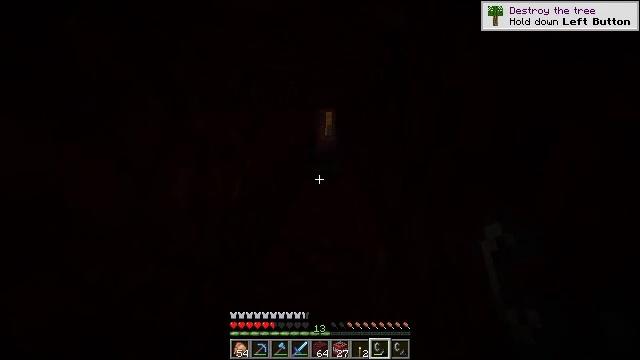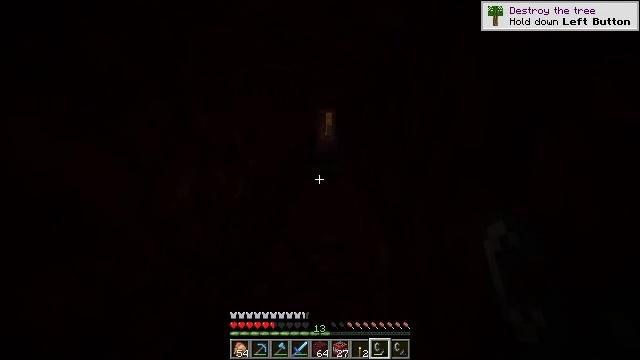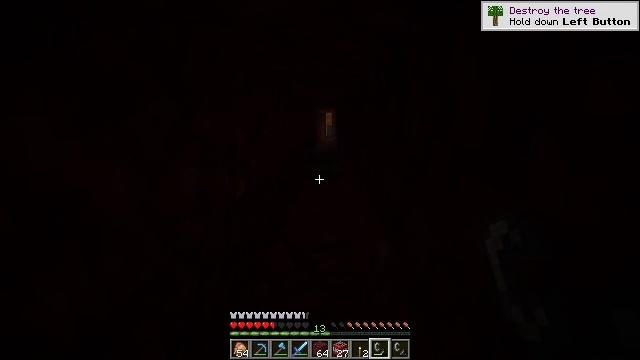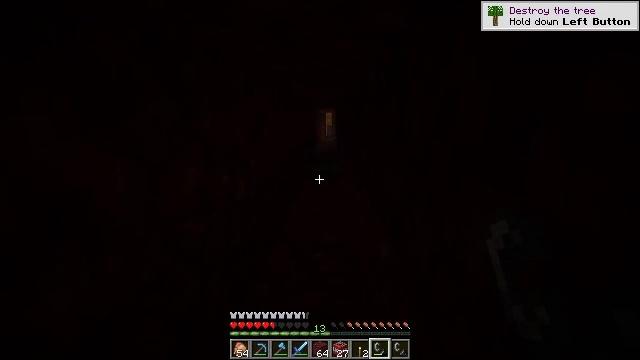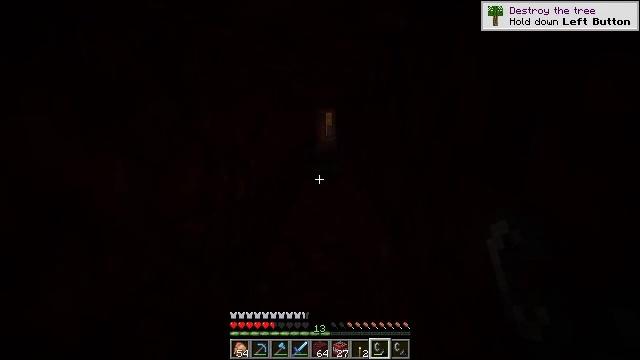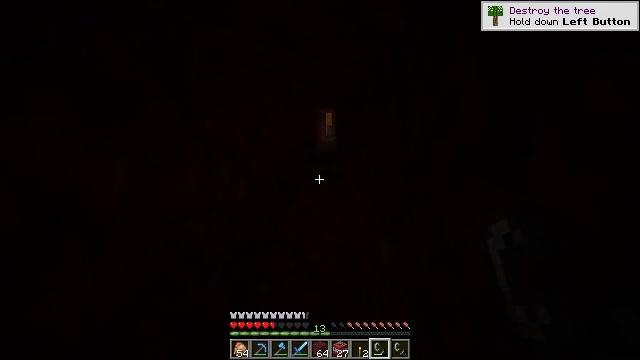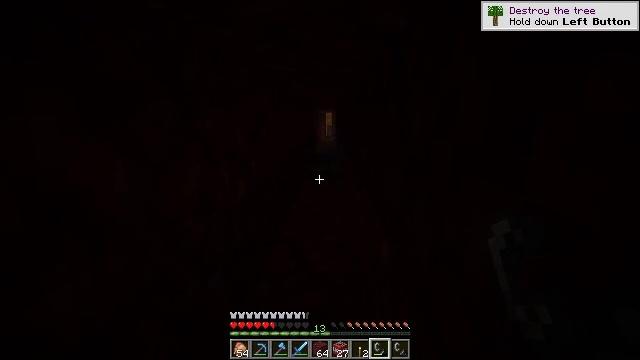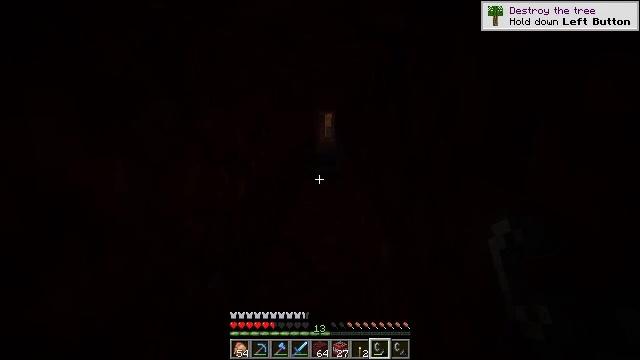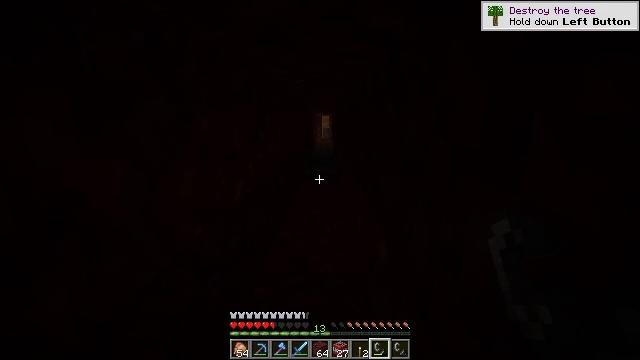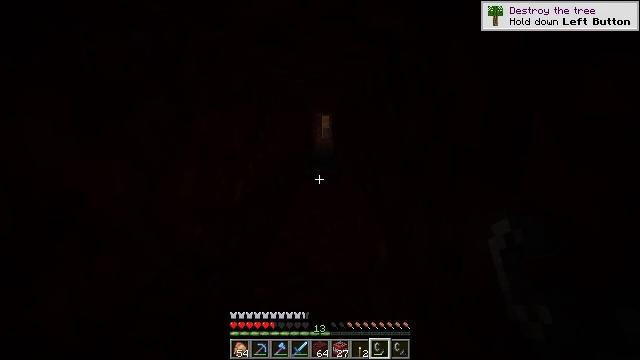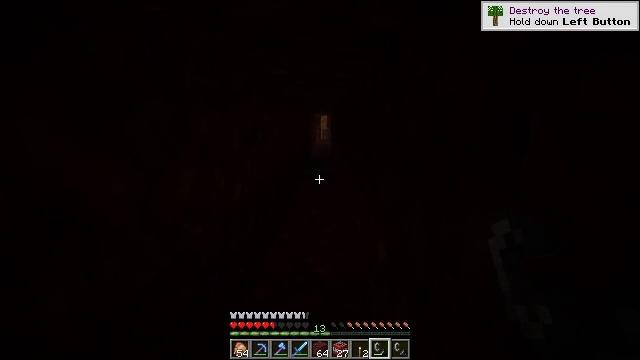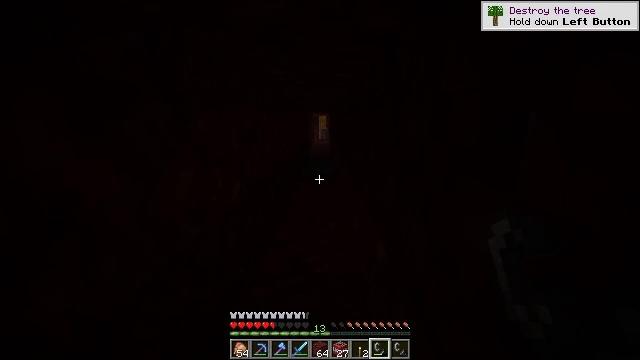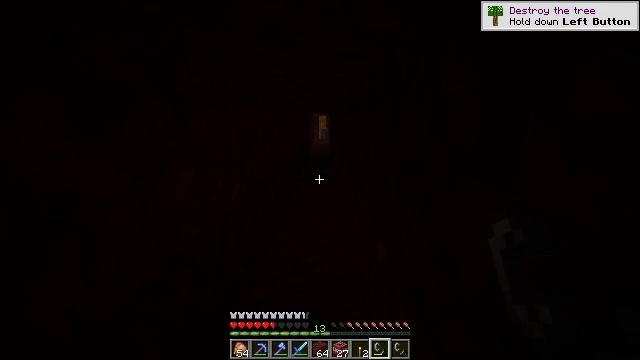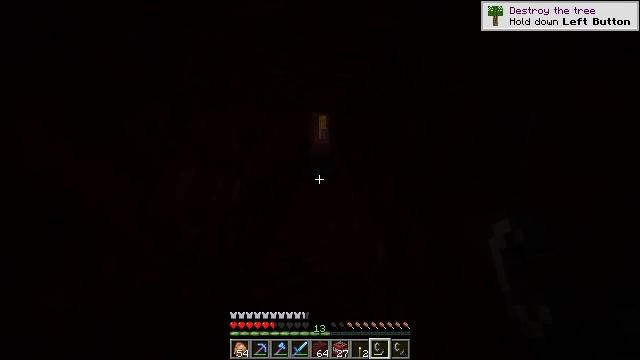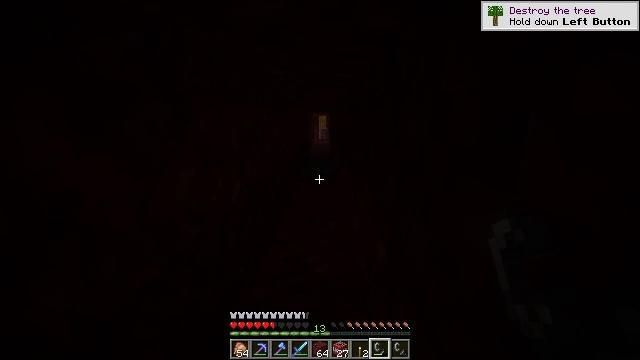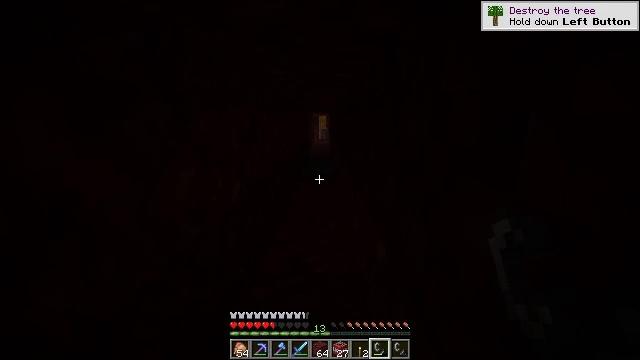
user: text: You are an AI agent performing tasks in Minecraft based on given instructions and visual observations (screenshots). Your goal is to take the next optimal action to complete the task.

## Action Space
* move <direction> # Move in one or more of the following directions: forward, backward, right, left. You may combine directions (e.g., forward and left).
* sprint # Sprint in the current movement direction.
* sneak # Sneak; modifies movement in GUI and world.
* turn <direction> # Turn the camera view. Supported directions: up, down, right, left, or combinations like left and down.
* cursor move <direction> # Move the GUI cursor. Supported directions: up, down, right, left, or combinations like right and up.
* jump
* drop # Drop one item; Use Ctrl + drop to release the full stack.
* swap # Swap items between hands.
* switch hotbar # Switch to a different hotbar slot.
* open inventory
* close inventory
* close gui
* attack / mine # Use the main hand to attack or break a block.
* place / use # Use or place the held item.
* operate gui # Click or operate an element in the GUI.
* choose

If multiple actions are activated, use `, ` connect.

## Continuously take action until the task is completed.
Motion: motion action
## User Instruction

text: Mine the ancient debris in the Nether.
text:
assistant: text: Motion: no_op
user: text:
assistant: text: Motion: no_op
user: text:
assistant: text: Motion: no_op
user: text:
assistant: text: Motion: no_op
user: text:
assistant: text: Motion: no_op
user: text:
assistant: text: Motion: no_op
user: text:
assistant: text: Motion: no_op
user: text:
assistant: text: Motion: no_op
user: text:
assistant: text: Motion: no_op
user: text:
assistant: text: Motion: no_op
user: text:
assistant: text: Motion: no_op
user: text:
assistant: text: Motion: no_op
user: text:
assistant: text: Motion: no_op
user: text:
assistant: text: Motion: no_op
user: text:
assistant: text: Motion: no_op
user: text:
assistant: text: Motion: no_op
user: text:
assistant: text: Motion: no_op
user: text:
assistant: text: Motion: no_op
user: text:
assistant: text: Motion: no_op
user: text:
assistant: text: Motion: no_op
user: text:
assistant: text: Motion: no_op
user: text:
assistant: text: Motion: no_op
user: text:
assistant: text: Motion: no_op
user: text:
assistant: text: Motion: no_op
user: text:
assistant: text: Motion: no_op
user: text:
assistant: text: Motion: no_op
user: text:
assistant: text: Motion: no_op
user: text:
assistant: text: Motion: no_op
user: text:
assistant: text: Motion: no_op
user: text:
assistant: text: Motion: no_op